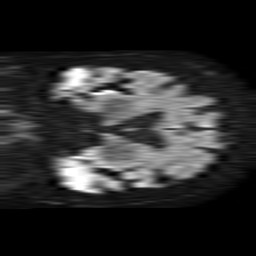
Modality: TRACE
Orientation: coronal
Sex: female
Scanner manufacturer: philips
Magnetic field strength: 1.5 T
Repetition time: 4.6 s
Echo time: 0.08631 s